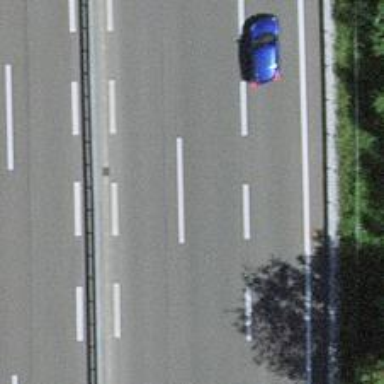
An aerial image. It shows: Asphalt motorway.